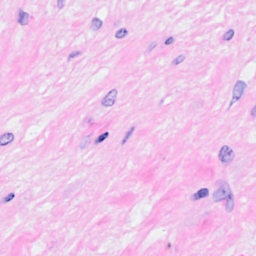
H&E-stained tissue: Breast